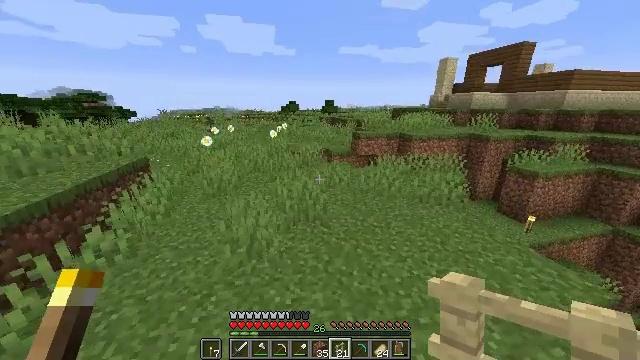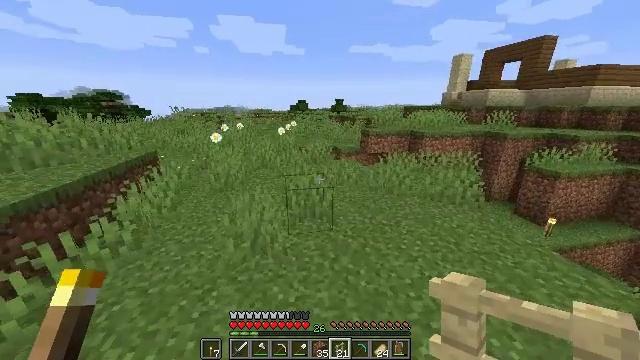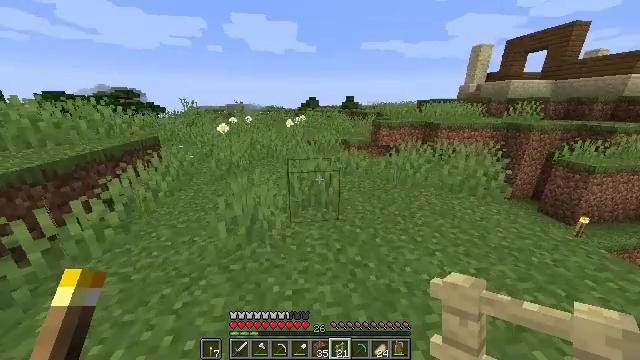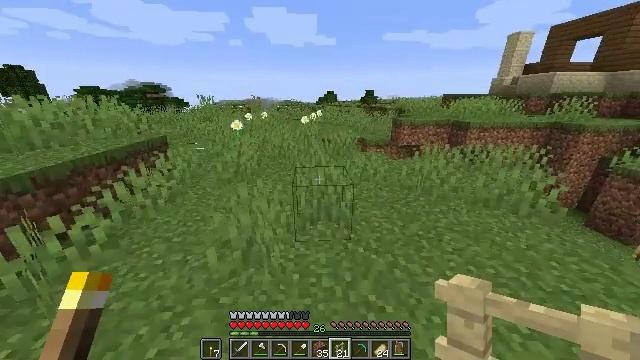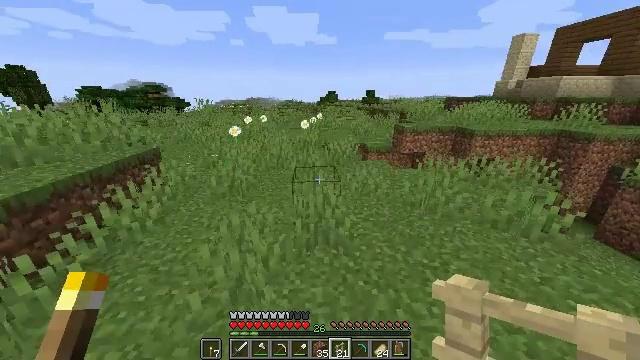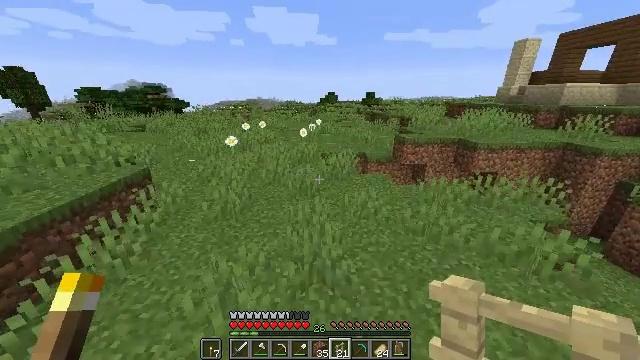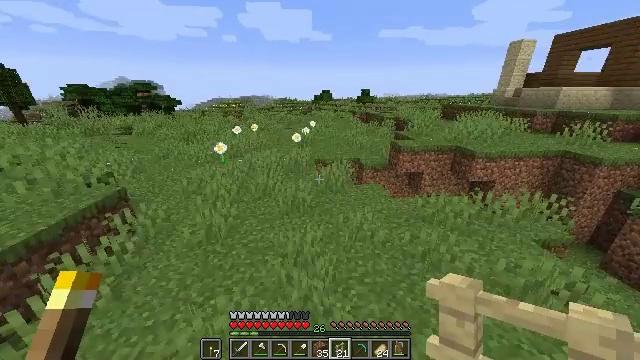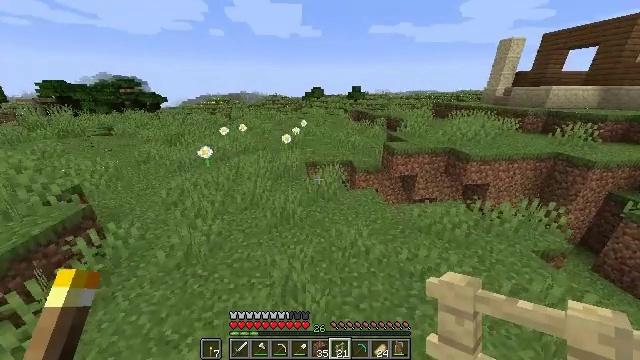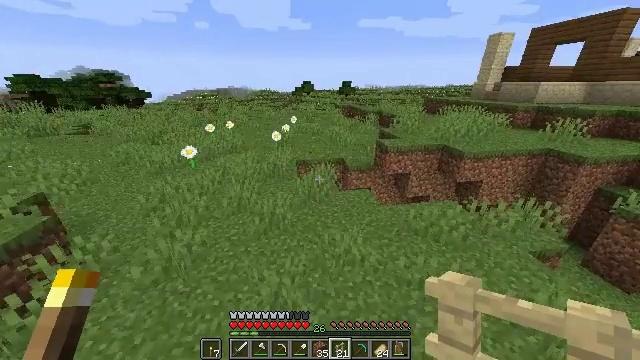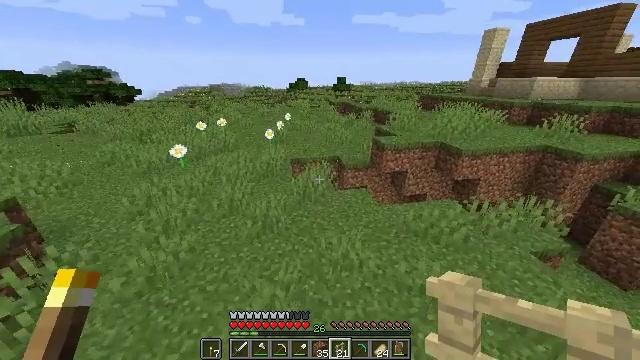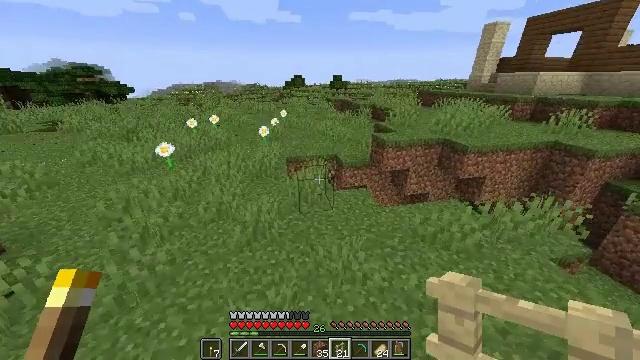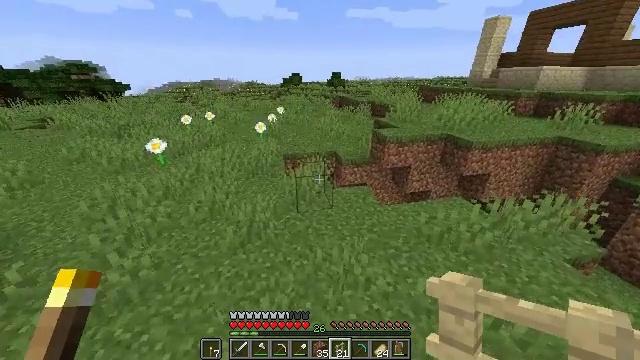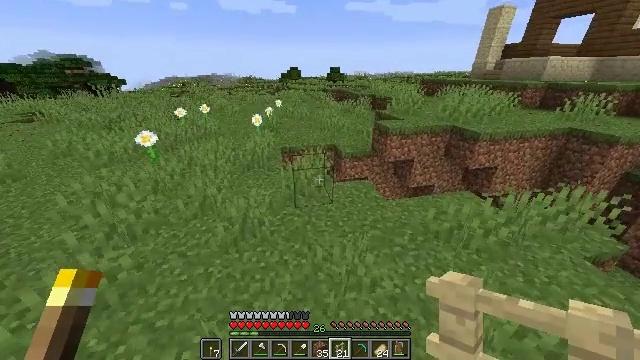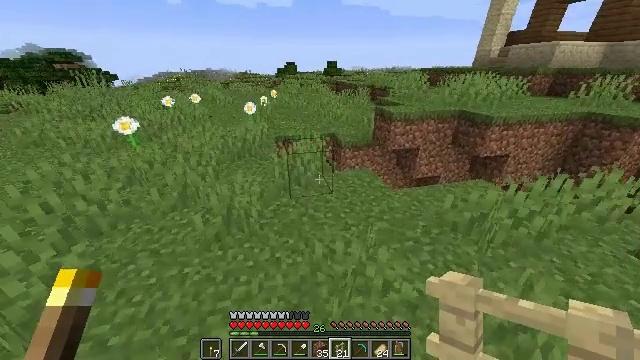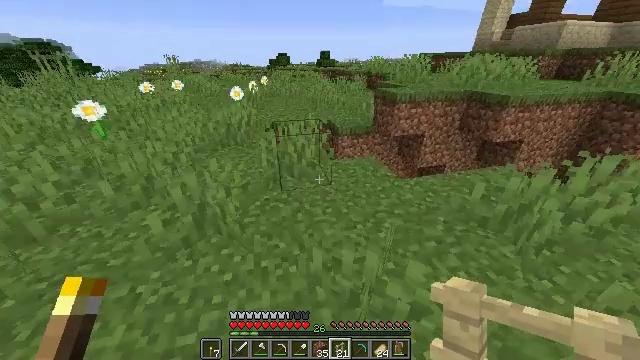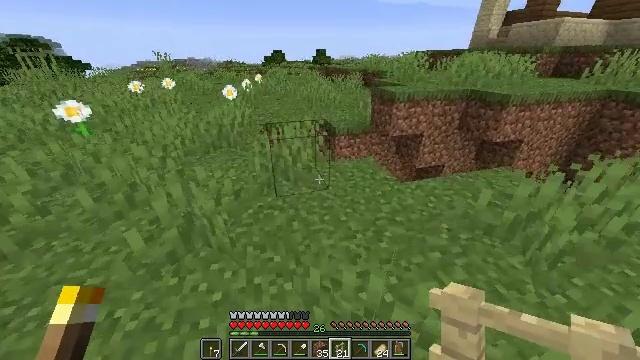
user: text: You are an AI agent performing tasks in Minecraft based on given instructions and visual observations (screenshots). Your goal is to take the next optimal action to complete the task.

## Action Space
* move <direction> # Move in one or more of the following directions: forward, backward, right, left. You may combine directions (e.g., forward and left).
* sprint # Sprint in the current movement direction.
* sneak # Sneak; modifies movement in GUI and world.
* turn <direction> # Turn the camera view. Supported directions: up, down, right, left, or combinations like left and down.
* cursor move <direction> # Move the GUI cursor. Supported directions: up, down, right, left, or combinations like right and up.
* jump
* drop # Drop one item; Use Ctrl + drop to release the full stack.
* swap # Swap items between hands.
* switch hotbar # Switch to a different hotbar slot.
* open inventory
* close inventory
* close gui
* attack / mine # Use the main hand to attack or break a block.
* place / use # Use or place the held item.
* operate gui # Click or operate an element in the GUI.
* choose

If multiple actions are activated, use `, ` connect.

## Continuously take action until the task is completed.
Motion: motion action
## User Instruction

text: craft item air
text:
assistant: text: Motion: move forward, sprint, turn left, jump
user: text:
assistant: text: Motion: move forward, sprint, turn left, jump
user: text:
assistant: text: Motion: move forward, sprint, turn left and down, jump
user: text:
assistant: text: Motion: move forward, sprint, jump
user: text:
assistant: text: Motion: move forward, sprint, jump
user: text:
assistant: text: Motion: move forward, sprint, turn right, jump
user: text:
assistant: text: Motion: move forward, sprint, turn right, jump
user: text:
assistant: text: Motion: move forward, sprint, turn right and down, jump
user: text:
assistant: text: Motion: move forward, sprint, turn right
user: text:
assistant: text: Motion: move forward, sprint
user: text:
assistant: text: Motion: move forward, sprint
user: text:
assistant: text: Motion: move forward, sprint, turn down
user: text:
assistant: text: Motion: move forward, sprint
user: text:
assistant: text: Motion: move forward, sprint, turn right and down
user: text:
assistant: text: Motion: move forward, sprint, turn right
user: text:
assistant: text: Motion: move forward, sprint, turn right
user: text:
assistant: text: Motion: move forward, sprint
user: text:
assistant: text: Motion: move forward, sprint
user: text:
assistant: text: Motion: move forward, sprint
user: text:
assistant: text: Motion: move forward, sprint
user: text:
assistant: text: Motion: move forward, sprint
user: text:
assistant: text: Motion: move forward, sprint
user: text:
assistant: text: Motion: move forward, sprint
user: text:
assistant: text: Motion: move forward, sprint
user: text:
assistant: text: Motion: move forward, sprint
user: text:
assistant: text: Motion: move forward, sprint, jump
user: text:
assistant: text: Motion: move forward, sprint, jump
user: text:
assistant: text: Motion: move forward, sprint, jump
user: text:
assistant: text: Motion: move forward, sprint, turn right, jump
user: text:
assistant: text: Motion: move forward, sprint, turn right, jump